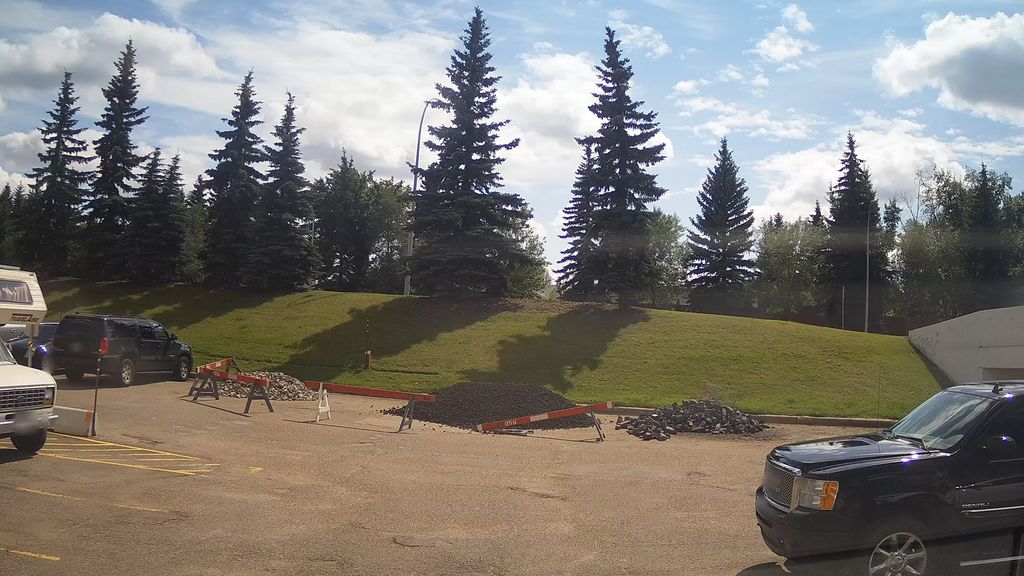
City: edmonton